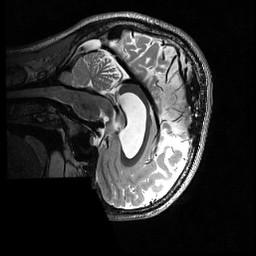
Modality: T2w
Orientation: sagittal
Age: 19
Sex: male
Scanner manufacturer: siemens
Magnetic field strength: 3 T
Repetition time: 3.2 s
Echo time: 0.56 s